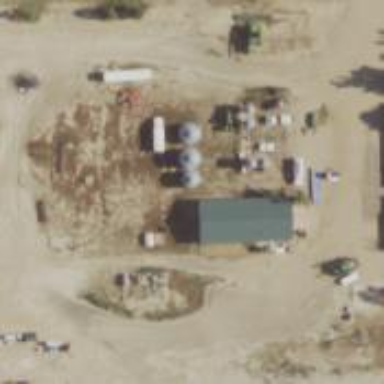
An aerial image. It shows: Silo.